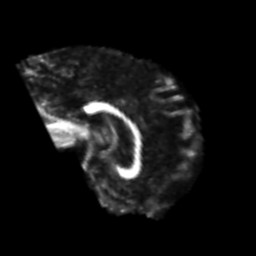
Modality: FA
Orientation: sagittal
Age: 66
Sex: male
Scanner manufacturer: siemens
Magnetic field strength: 3 T
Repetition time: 4.999 s
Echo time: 0.07946 s